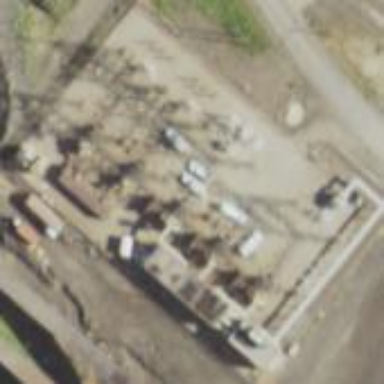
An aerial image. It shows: Industrial substation surrounded by fence.